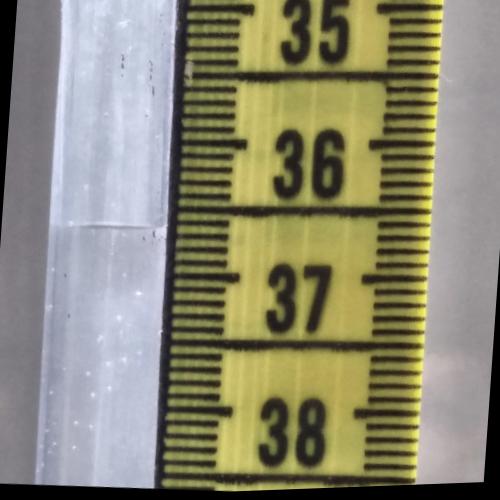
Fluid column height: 36.6 cm